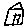
Label: house